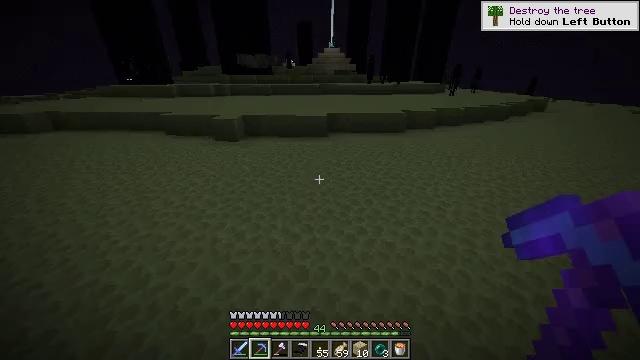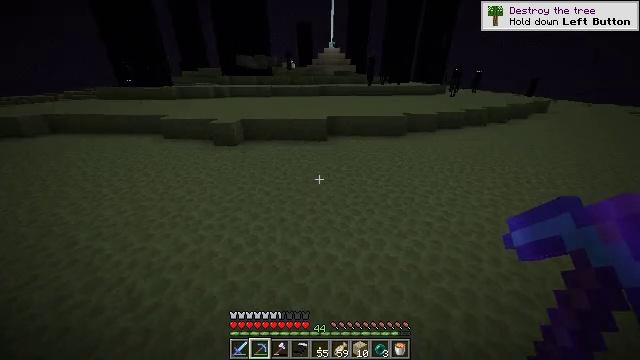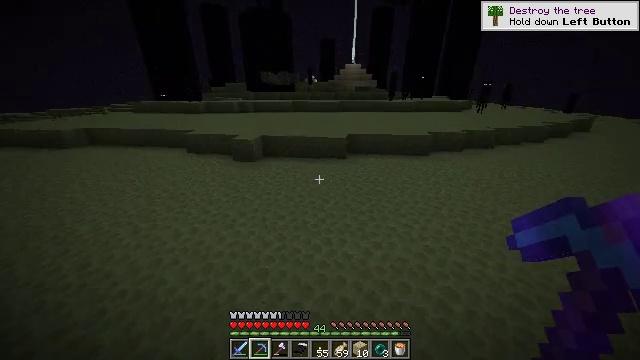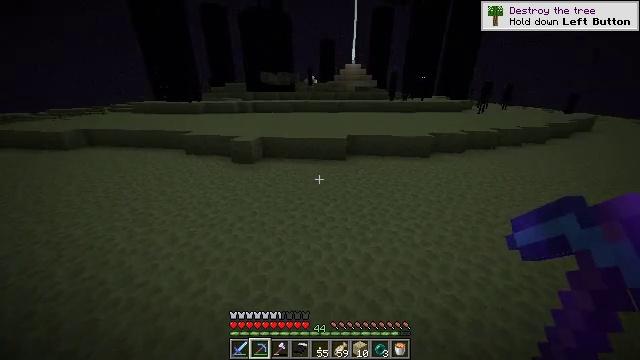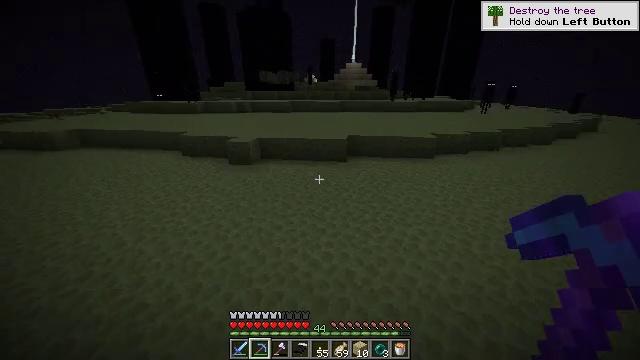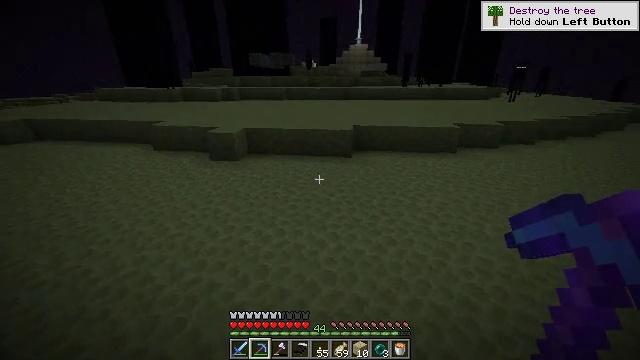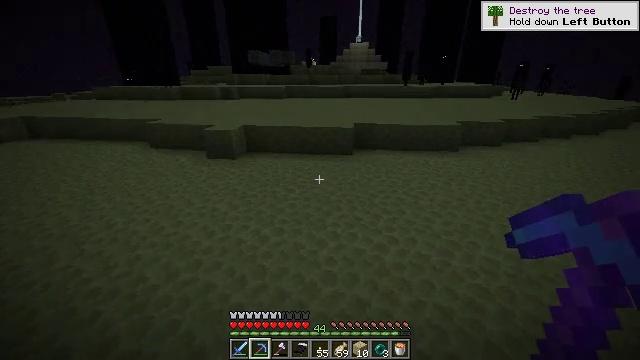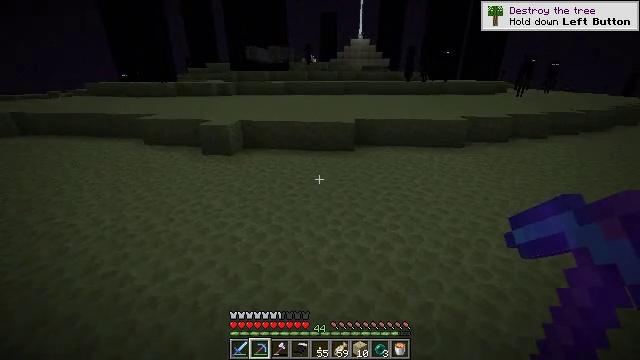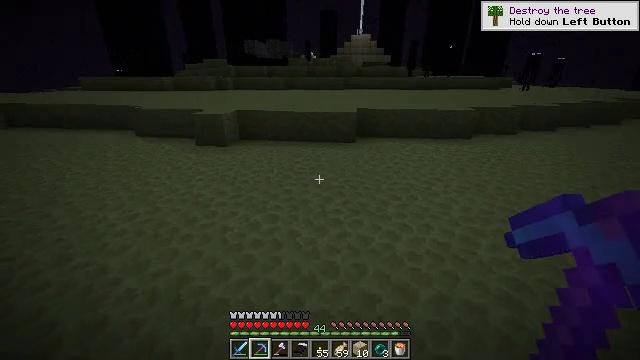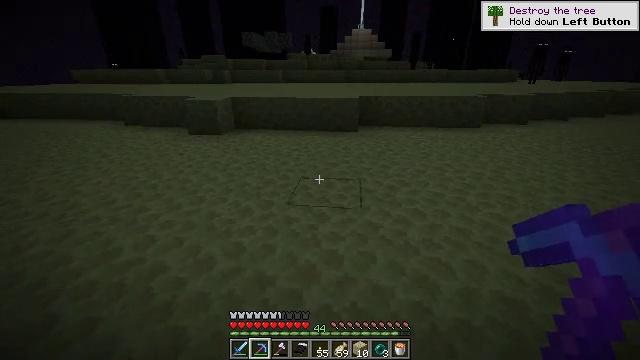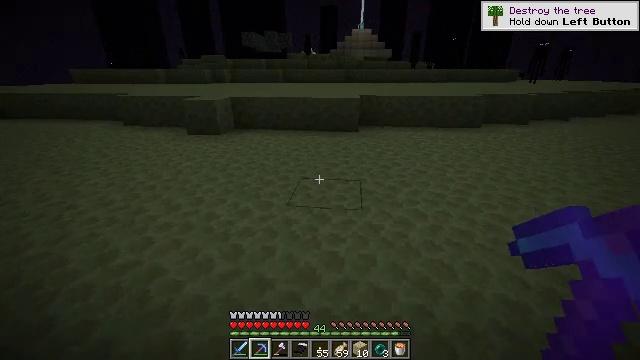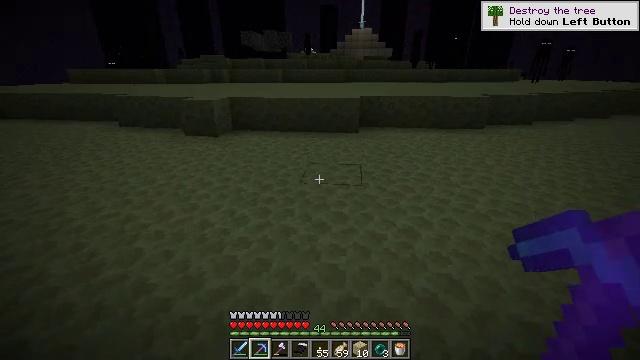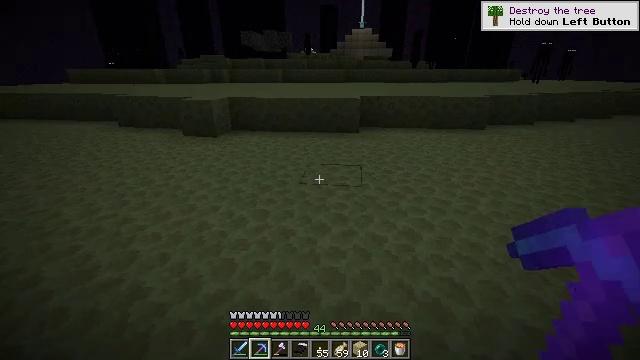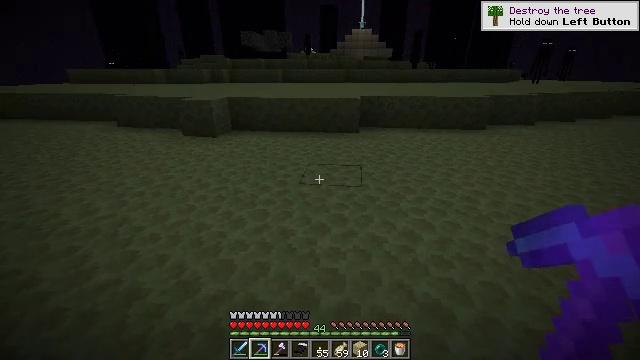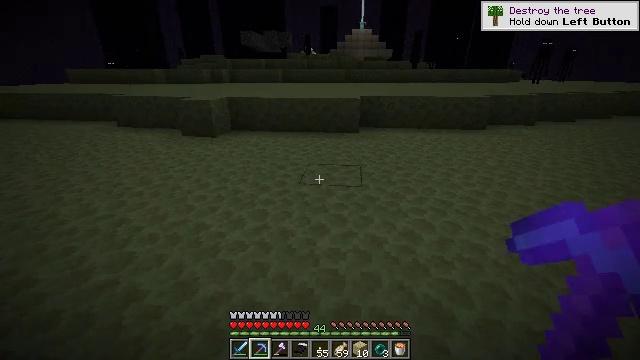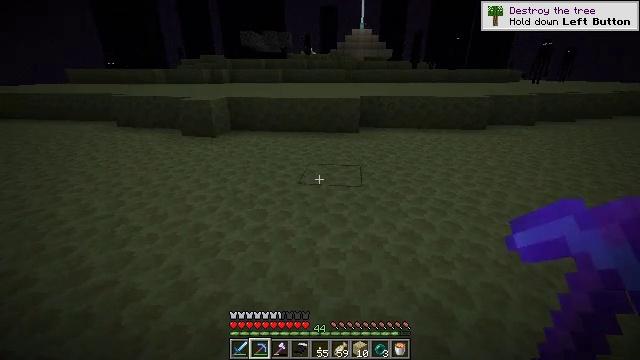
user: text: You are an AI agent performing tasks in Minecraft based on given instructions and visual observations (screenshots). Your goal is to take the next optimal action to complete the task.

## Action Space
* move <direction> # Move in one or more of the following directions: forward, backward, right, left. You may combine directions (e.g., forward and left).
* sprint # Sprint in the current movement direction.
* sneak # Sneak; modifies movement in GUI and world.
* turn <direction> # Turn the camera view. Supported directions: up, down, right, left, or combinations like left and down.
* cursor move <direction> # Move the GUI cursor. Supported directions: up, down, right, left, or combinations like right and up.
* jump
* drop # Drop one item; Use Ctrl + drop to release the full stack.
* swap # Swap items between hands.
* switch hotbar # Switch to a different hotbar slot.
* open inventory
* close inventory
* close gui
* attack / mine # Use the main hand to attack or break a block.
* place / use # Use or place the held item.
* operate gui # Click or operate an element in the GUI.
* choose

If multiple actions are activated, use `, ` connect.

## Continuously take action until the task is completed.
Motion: motion action
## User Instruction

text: Get end stone bricks for building or crafting.
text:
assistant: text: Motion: move forward, jump
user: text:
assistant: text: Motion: move forward and move left, turn left and up, jump
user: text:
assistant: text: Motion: no_op
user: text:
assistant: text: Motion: no_op
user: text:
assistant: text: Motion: no_op
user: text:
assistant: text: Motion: no_op
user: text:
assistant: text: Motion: no_op
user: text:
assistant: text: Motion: no_op
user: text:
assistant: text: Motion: no_op
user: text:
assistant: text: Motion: no_op
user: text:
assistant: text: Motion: no_op
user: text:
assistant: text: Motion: no_op
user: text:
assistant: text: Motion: no_op
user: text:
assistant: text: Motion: no_op
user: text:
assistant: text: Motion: no_op
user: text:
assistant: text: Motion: no_op
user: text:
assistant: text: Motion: no_op
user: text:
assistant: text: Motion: no_op
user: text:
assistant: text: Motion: no_op
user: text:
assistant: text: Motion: no_op
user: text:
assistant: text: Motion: no_op
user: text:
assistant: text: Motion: move forward
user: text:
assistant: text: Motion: move forward
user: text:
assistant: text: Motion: no_op
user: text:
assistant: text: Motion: no_op
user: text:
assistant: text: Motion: no_op
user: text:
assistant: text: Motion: move forward
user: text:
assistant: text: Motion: move forward
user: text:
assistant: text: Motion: move forward
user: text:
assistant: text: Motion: move forward